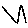
Label: zigzag